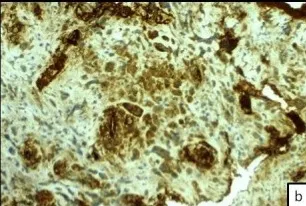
Diffuse strong staining with Factor VIII related antigens.
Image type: pathology (immunostaining)